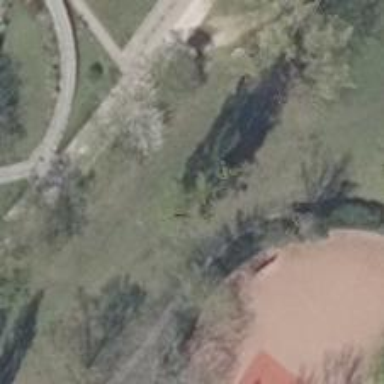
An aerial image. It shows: Park with broadleaved deciduous trees.